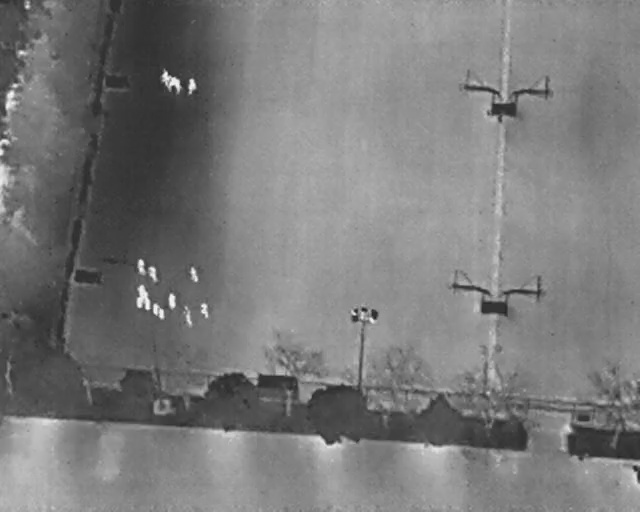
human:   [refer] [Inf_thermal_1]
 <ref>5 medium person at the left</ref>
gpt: <box>[[20, 51, 23, 53, 2], [22, 52, 25, 54, 176], [20, 55, 23, 57, 2], [25, 57, 28, 59, 2], [27, 60, 31, 62, 169]]</box>

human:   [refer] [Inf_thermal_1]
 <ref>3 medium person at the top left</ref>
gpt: <box>[[28, 15, 31, 17, 2], [26, 15, 28, 17, 2], [24, 14, 27, 16, 2]]</box>

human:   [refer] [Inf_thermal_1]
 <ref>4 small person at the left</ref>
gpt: <box>[[20, 58, 22, 59, 2], [21, 58, 24, 60, 2], [23, 59, 25, 61, 2], [24, 60, 25, 62, 2]]</box>

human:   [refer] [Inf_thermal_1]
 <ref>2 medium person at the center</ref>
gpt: <box>[[28, 52, 31, 54, 166], [30, 59, 33, 61, 2]]</box>